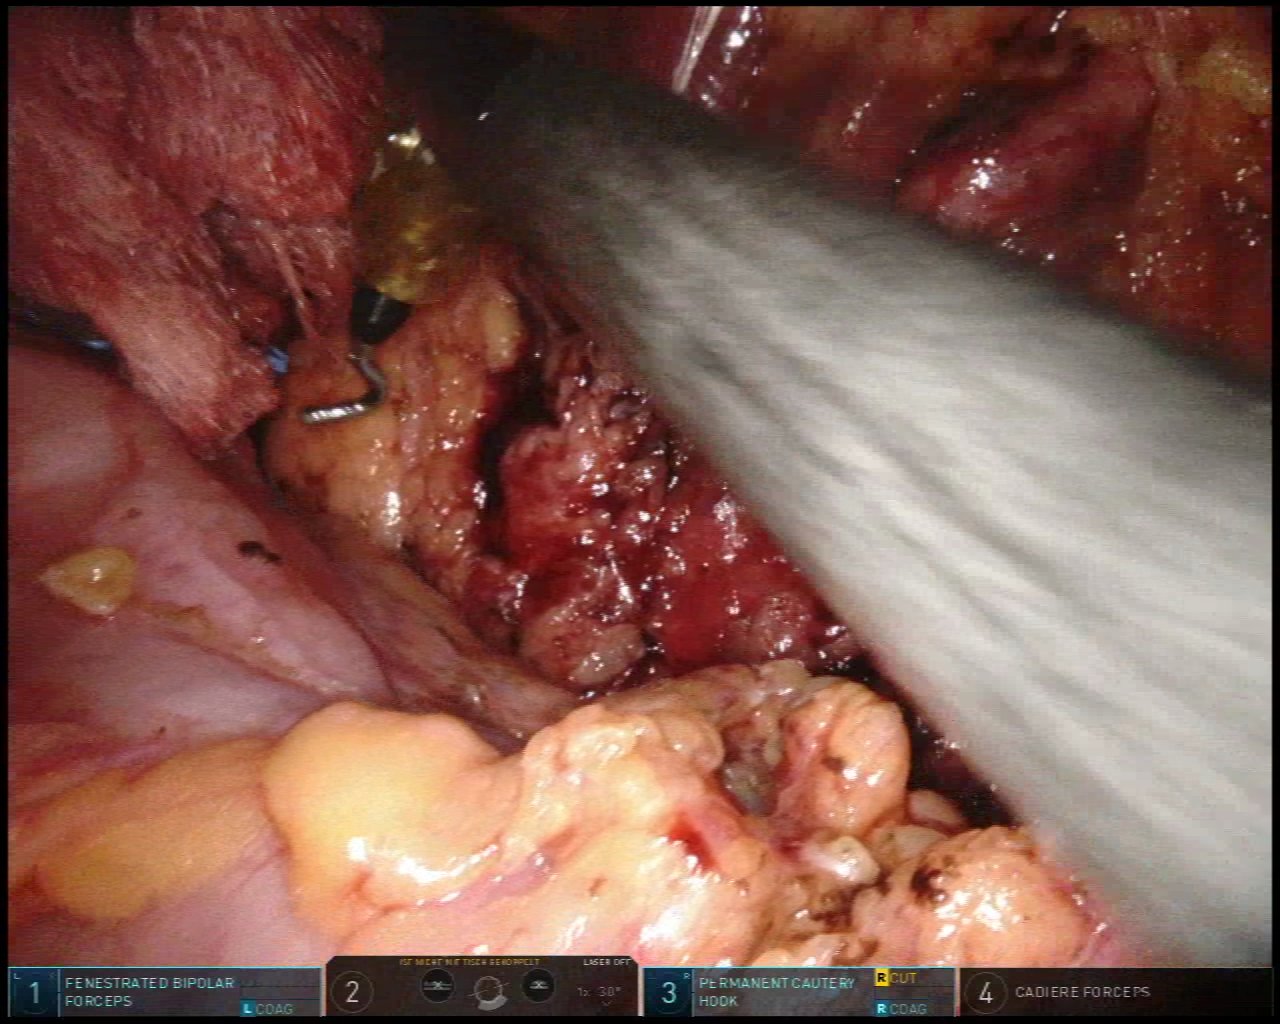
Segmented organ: ureter
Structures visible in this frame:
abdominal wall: no
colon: yes
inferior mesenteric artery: no
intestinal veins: no
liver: no
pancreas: no
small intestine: no
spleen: no
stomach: no
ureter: yes
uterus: no
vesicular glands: no